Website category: camera
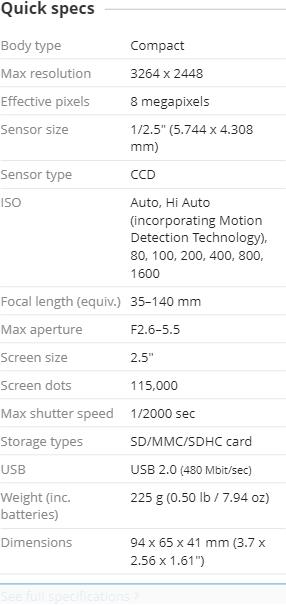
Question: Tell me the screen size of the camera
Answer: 2.5

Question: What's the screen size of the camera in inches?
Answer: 2.5

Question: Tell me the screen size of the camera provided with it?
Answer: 2.5

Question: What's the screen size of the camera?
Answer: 2.5

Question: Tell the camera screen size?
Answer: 2.5

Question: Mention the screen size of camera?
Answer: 2.5

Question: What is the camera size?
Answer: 2.5

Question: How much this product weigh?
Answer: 225 g (0.50 lb / 7.94 oz )

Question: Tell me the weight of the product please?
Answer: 225 g (0.50 lb / 7.94 oz )

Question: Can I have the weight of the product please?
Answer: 225 g (0.50 lb / 7.94 oz )

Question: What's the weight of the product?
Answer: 225 g (0.50 lb / 7.94 oz )

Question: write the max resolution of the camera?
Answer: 3264 x 2448

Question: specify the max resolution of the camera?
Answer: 3264 x 2448

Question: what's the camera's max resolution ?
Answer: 3264 x 2448

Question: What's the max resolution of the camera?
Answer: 3264 x 2448

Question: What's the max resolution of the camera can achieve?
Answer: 3264 x 2448

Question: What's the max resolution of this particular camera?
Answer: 3264 x 2448

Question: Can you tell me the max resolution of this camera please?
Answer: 3264 x 2448

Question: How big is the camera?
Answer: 94 x 65 x 41 mm (3.7 x 2.56 x 1.61 )

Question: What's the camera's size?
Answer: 94 x 65 x 41 mm (3.7 x 2.56 x 1.61 )

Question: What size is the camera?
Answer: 94 x 65 x 41 mm (3.7 x 2.56 x 1.61 )

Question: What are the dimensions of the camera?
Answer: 94 x 65 x 41 mm (3.7 x 2.56 x 1.61 )

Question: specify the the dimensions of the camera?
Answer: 94 x 65 x 41 mm (3.7 x 2.56 x 1.61 )

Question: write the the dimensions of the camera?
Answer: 94 x 65 x 41 mm (3.7 x 2.56 x 1.61 )

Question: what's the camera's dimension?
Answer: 94 x 65 x 41 mm (3.7 x 2.56 x 1.61 )